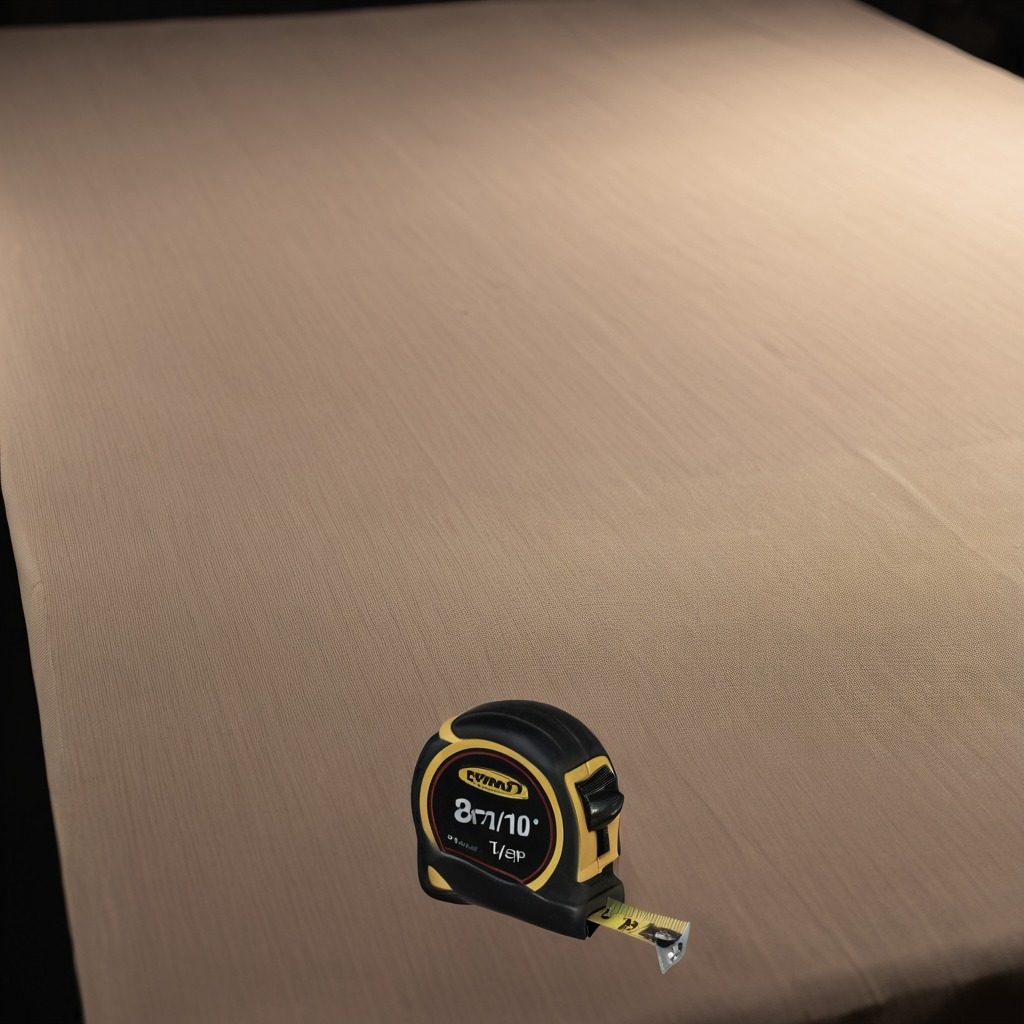
A measuring tape lies on the wooden table.